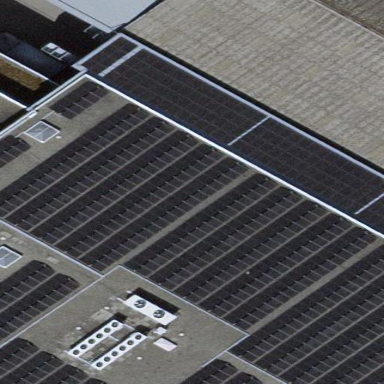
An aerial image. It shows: Solar power generator using photovoltaic panels.